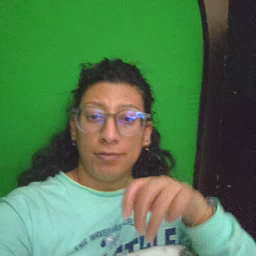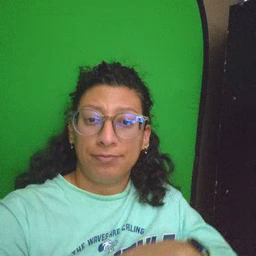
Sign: morning